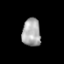
Tissue: prostate
Cell type: T cells
Senescence score: 0.341
Nuclear area (px): 508
Mean DAPI intensity: 168.508